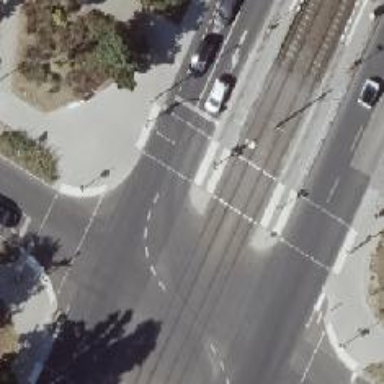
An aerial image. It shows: Tram crossing with traffic signals.